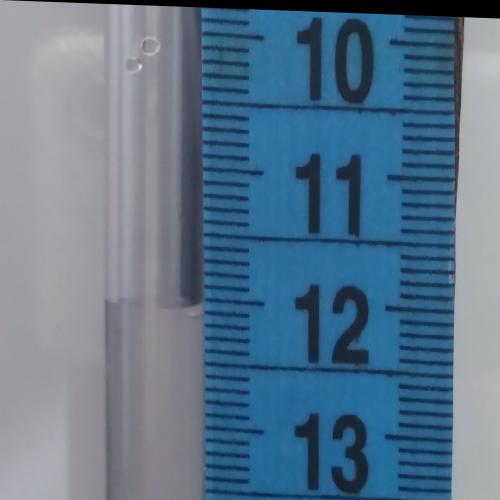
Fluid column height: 12.1 cm